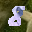
Label: 8